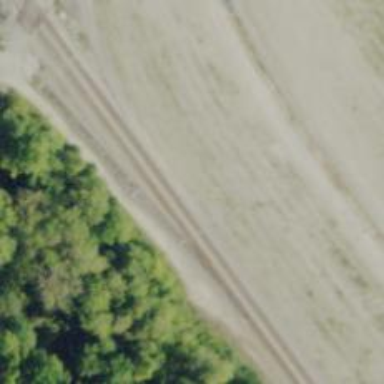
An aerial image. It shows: Abandoned railway yard with milepost labeled "WA".